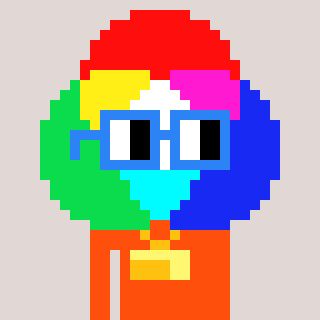
a pixel art character with square blue glasses, a color circle-shaped head and a orange-colored body on a warm background